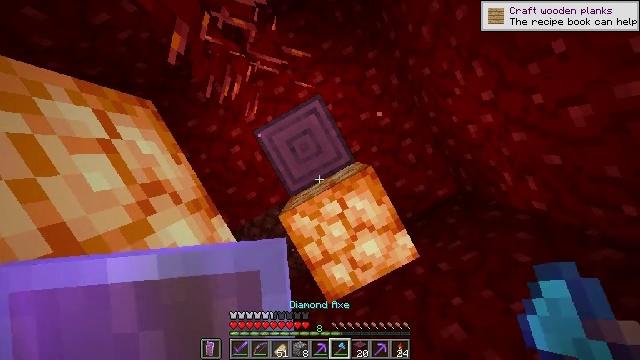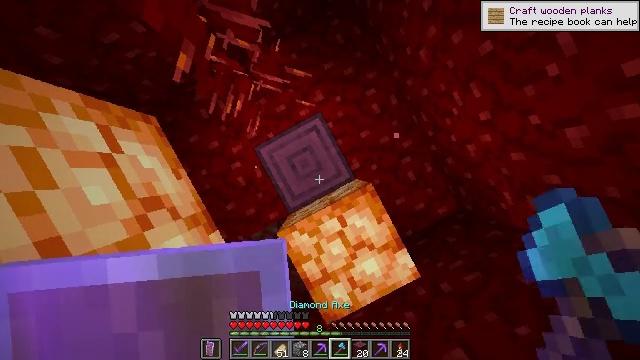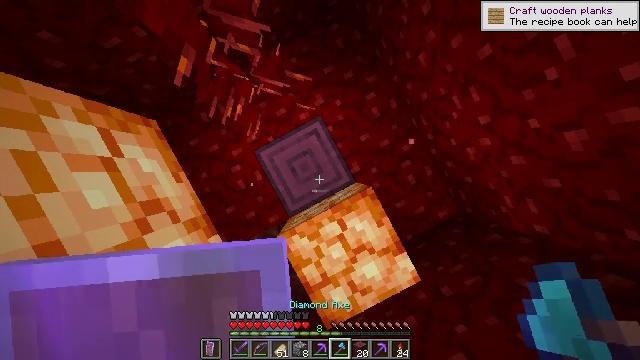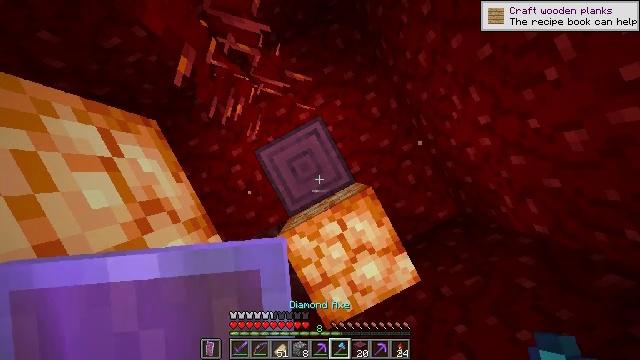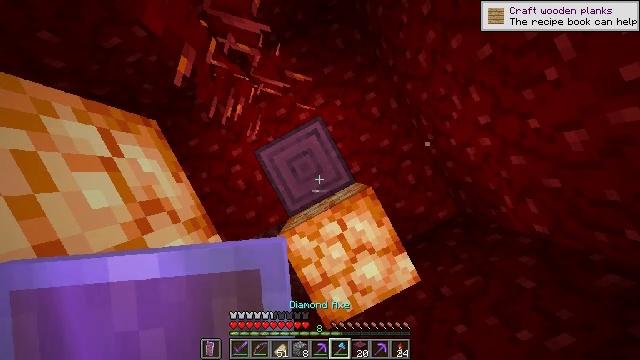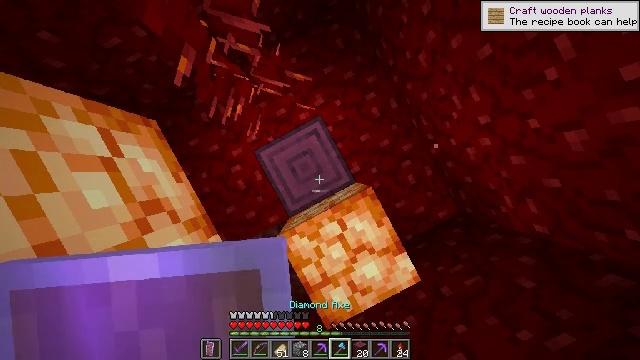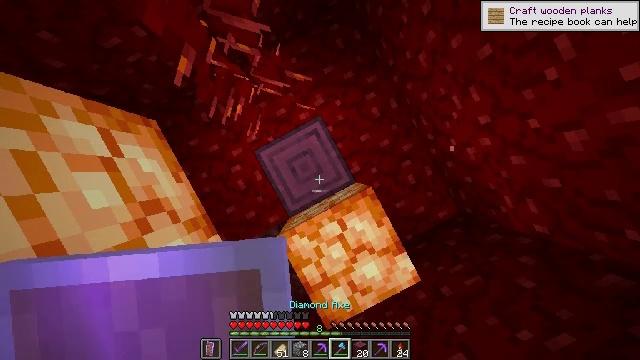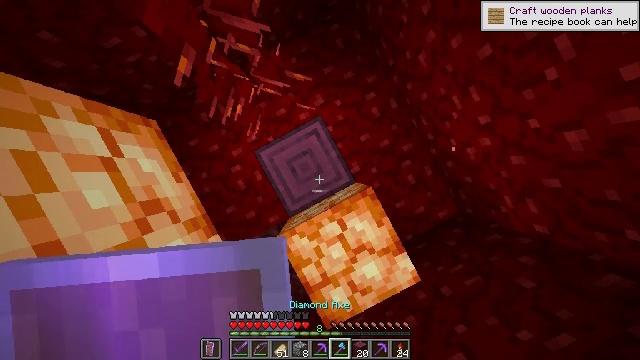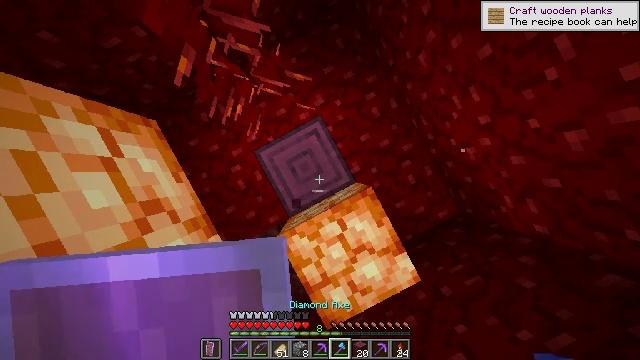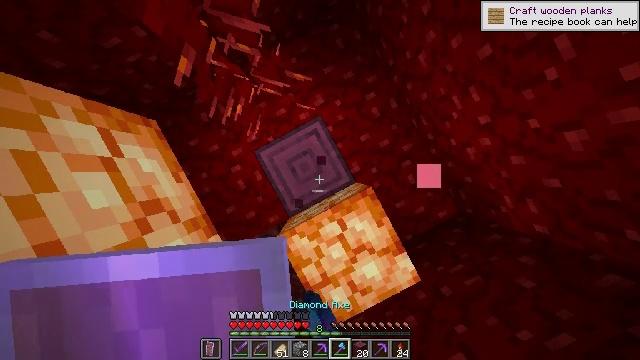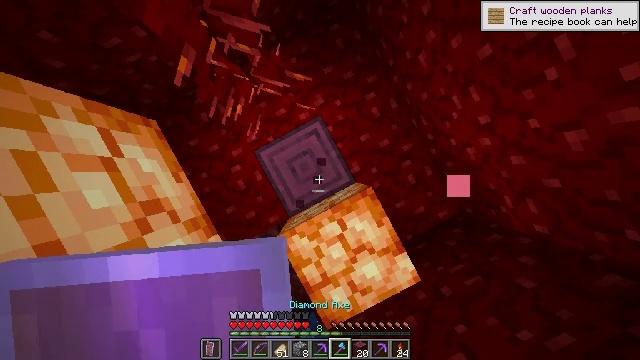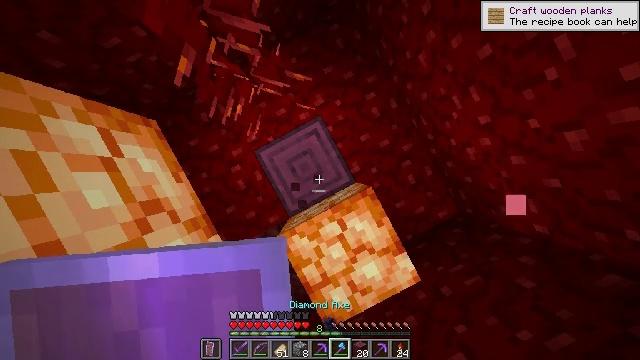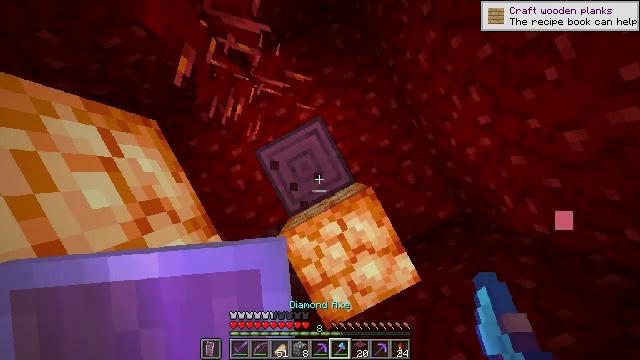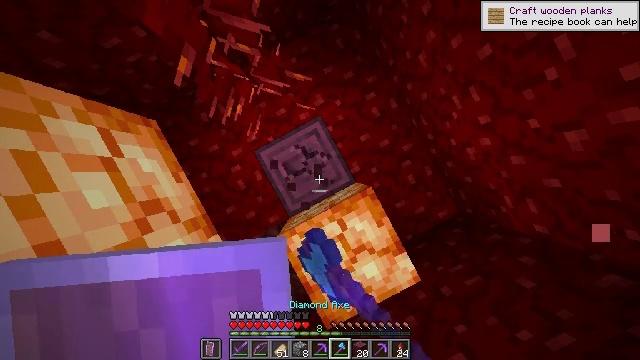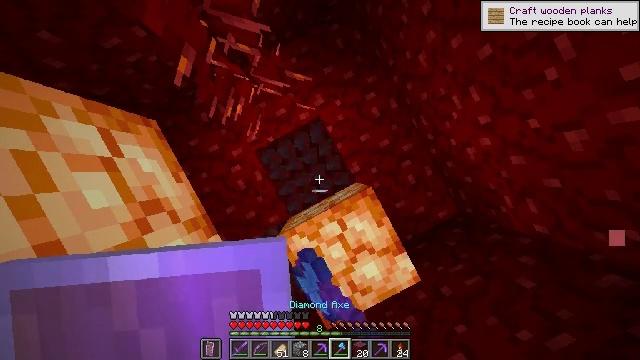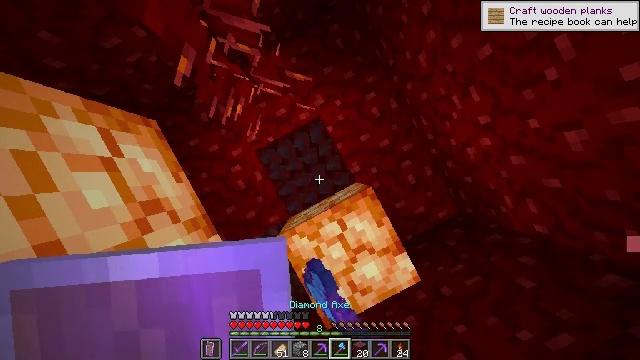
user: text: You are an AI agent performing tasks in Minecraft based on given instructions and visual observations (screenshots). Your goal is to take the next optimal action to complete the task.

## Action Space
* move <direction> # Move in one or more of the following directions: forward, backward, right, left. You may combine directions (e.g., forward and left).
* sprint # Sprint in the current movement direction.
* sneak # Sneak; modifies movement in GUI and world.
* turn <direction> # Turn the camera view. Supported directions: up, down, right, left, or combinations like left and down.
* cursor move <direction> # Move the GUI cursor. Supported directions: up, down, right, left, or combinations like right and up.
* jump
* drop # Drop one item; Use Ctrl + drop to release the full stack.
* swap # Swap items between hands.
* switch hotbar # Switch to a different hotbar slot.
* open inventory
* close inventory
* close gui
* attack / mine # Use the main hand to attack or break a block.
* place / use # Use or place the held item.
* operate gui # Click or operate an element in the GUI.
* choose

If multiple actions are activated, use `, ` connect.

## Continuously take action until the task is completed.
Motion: motion action
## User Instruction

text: Collect crimson stem for building materials.
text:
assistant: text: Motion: turn up
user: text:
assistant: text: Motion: no_op
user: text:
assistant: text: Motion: no_op
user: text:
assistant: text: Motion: no_op
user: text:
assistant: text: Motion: no_op
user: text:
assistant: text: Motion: no_op
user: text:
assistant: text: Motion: no_op
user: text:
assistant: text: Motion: attack / mine
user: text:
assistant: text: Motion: attack / mine
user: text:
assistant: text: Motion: attack / mine
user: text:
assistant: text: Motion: attack / mine
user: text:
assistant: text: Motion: attack / mine
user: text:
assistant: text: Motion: attack / mine
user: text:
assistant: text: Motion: attack / mine
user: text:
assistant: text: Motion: attack / mine
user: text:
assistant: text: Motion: attack / mine
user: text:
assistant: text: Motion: attack / mine
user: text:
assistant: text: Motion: attack / mine
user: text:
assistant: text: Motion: attack / mine
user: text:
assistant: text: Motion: attack / mine
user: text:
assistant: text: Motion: attack / mine
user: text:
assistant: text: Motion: attack / mine
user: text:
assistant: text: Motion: attack / mine
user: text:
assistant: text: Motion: no_op
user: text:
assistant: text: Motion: no_op
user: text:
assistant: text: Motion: no_op
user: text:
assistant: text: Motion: no_op
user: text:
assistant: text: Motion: no_op
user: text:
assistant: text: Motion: no_op
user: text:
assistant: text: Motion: no_op